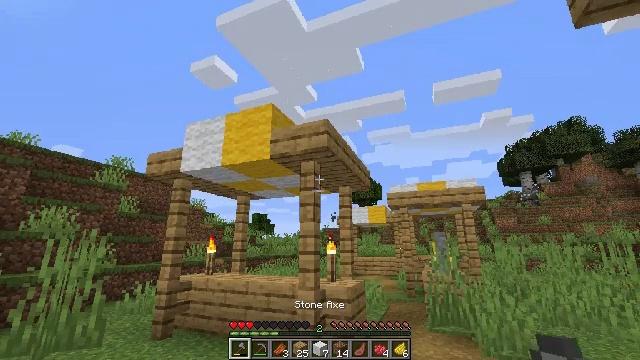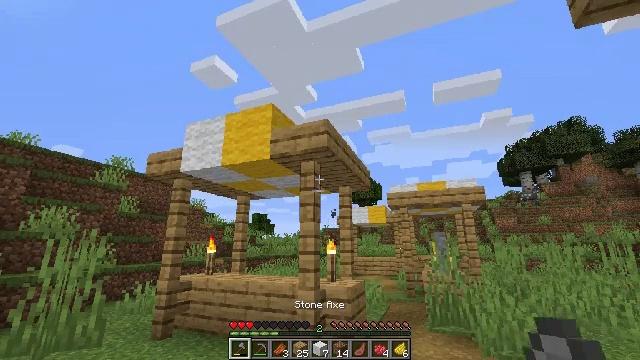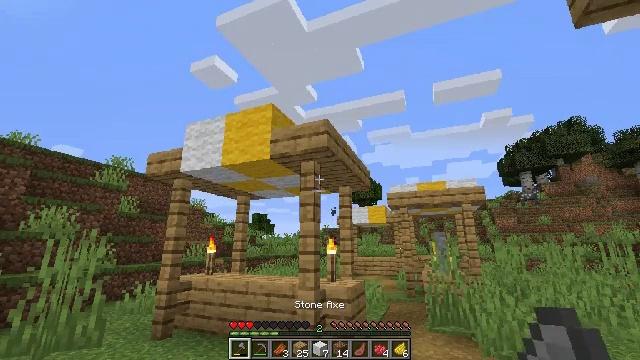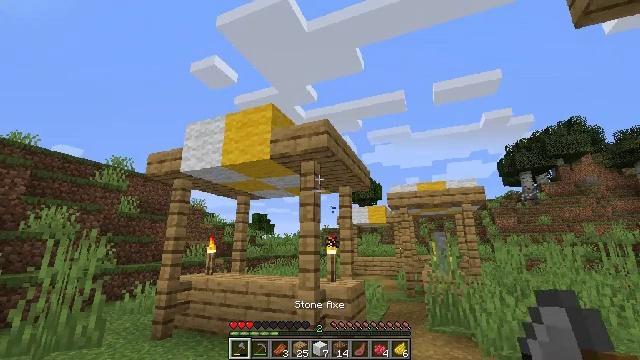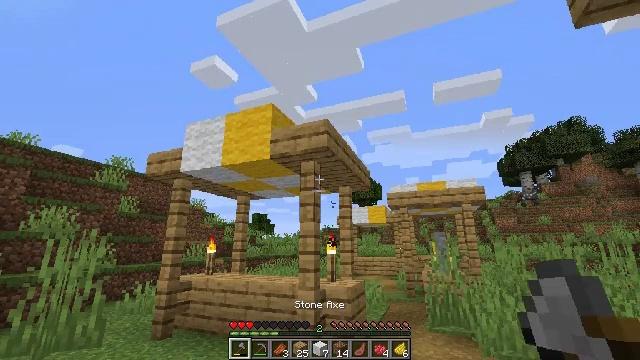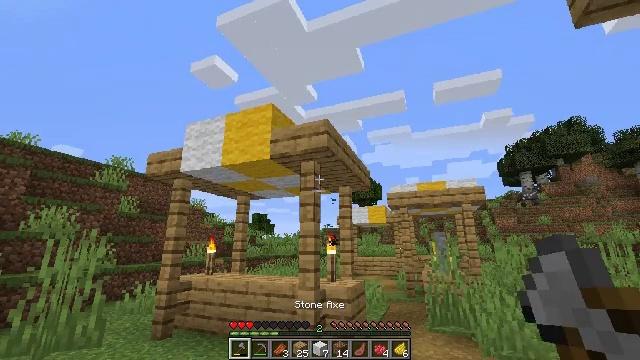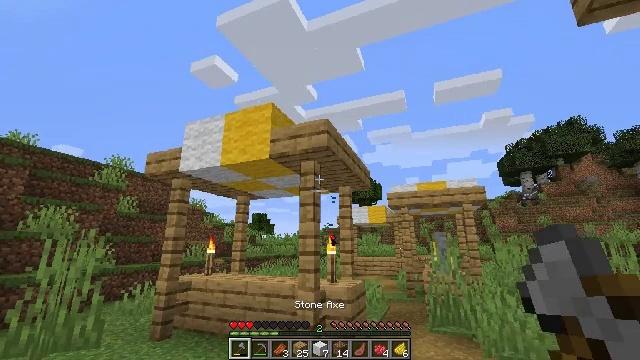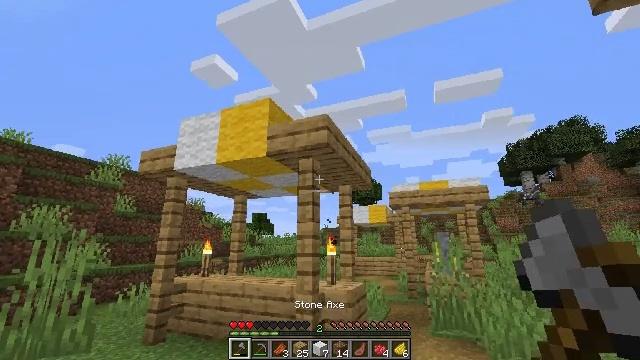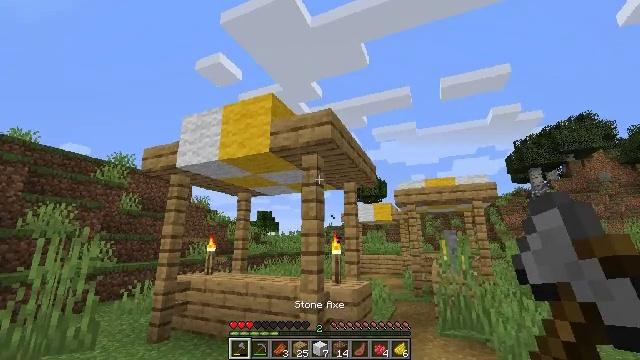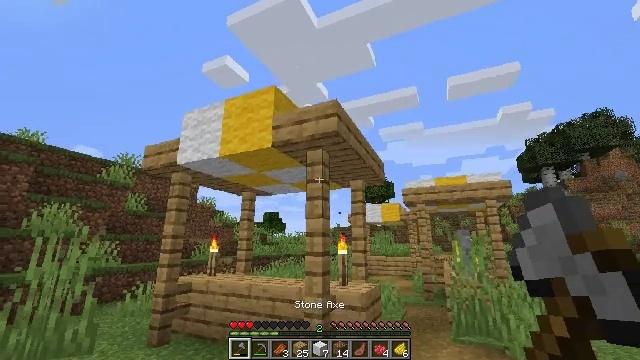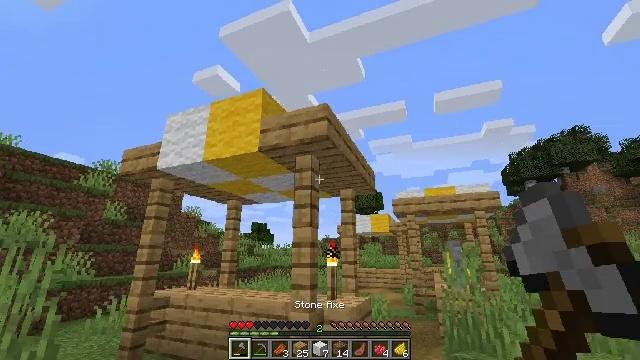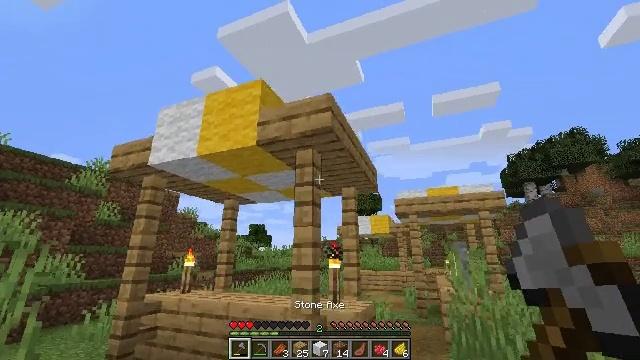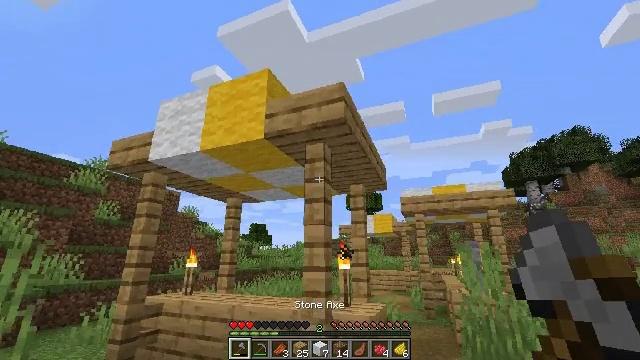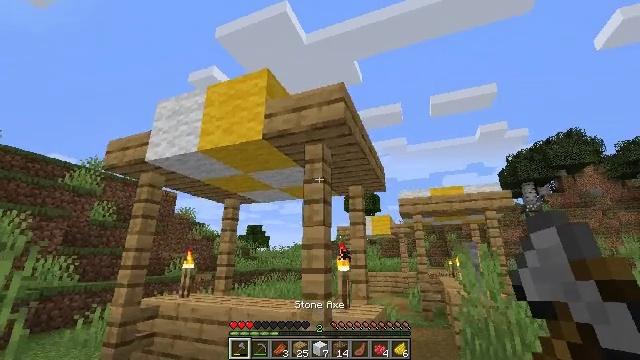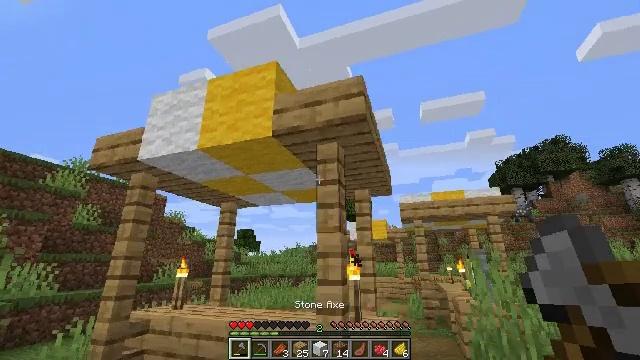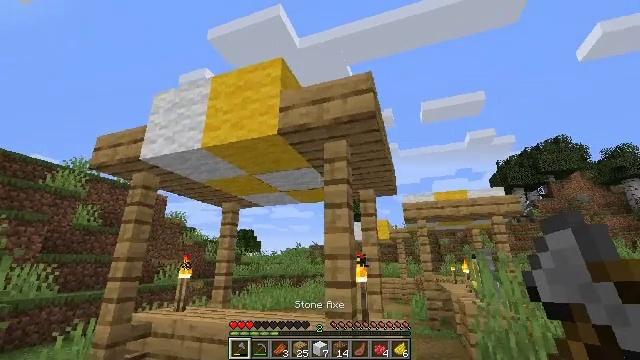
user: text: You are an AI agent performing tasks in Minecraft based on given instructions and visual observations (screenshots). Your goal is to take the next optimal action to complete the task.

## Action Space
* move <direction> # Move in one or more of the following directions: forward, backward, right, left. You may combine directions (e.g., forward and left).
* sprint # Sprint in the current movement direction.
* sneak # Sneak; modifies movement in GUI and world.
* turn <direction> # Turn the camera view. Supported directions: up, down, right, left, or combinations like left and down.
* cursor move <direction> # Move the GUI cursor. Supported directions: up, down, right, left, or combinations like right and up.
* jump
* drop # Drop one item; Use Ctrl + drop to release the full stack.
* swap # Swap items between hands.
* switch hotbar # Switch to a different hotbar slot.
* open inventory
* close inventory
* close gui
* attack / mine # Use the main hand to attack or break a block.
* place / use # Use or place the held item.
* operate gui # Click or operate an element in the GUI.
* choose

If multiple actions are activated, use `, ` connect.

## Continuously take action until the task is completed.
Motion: motion action
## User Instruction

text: Gather white wool from a build.
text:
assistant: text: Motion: no_op
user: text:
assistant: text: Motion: no_op
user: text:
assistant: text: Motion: no_op
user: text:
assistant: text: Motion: no_op
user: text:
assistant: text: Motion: no_op
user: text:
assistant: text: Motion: move forward
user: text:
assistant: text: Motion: move forward
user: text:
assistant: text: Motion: move forward, turn left
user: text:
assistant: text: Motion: move forward, turn left
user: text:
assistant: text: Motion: move forward, turn right and up
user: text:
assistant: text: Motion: move forward and move left
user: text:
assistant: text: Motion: move forward and move left
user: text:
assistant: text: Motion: move forward and move left
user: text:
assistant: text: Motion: move forward and move left, turn right
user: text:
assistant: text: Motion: move forward and move left
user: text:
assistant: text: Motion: move forward and move left
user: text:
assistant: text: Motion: move forward and move left
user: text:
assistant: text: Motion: move forward and move left
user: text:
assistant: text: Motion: move forward and move left
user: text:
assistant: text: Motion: move forward, turn right and up
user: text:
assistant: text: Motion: turn right and up
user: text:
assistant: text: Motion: turn left and up
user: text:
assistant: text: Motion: turn left and up
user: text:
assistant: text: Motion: turn left and up
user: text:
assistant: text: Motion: turn left and up
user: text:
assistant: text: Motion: turn left and up
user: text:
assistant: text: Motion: move left, turn left
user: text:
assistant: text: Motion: move left, turn left and down
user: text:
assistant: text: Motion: move left, turn left and down
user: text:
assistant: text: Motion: turn right and up